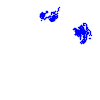
Particle: electron